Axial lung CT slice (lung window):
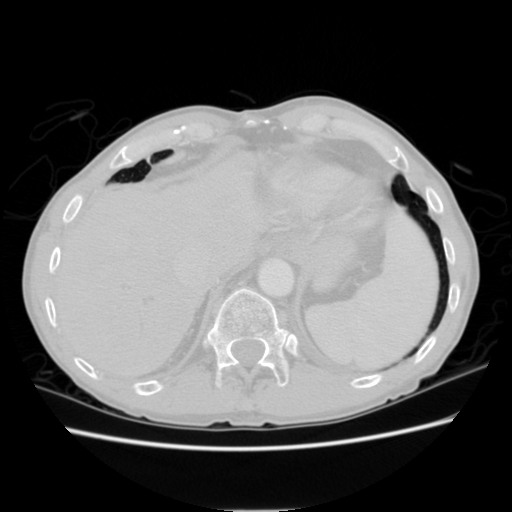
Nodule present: no